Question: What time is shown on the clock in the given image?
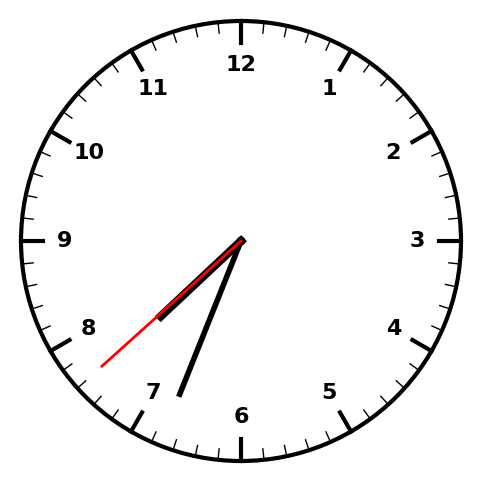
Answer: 07:33:38